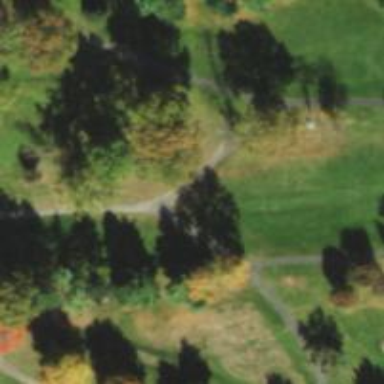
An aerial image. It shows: Service road designated as golf cart path.